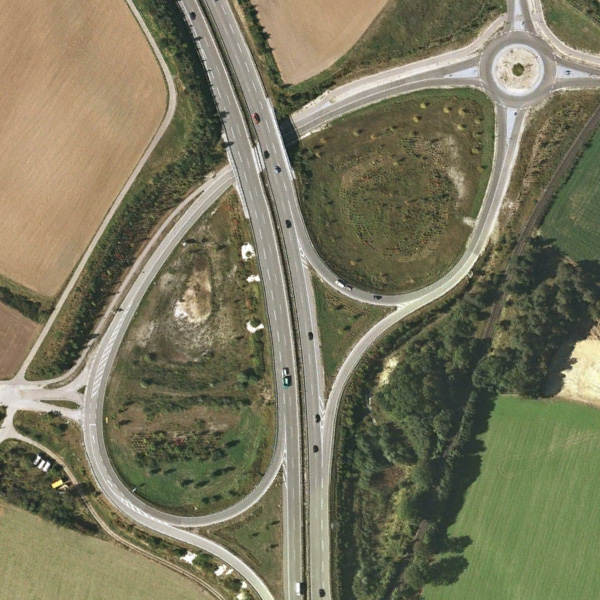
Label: Viaduct